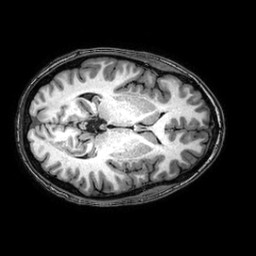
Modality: T1w
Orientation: axial
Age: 27
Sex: female